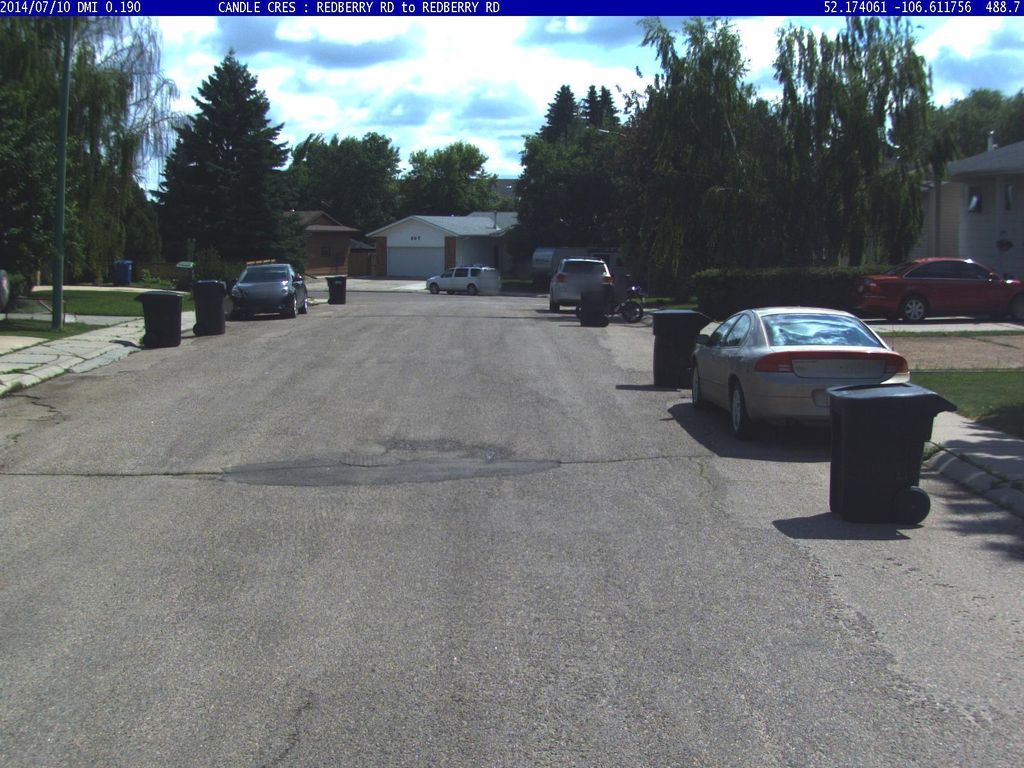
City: saskatoon